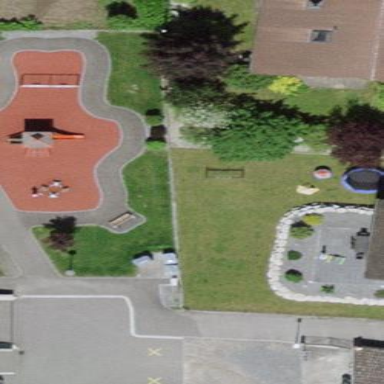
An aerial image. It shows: Playground area for leisure land.